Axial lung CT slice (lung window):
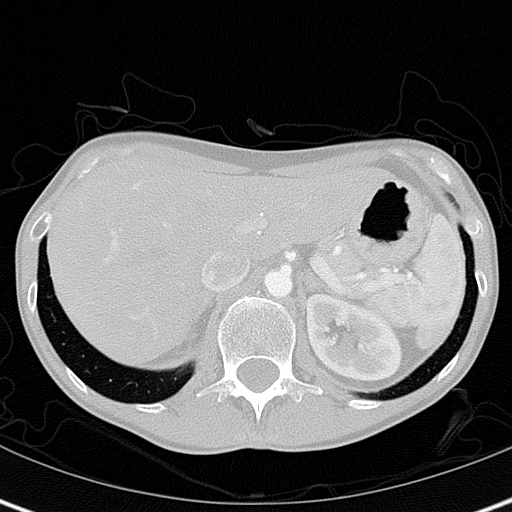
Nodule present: no